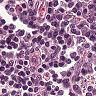
Metastatic tissue present: no